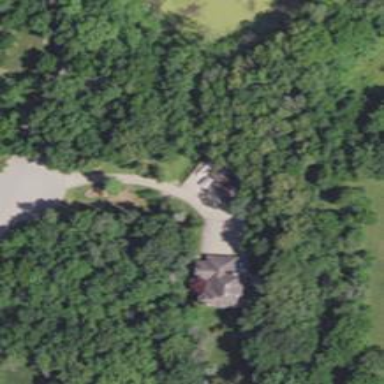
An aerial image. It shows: Driveway leading to service road.